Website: lowes
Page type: receipt
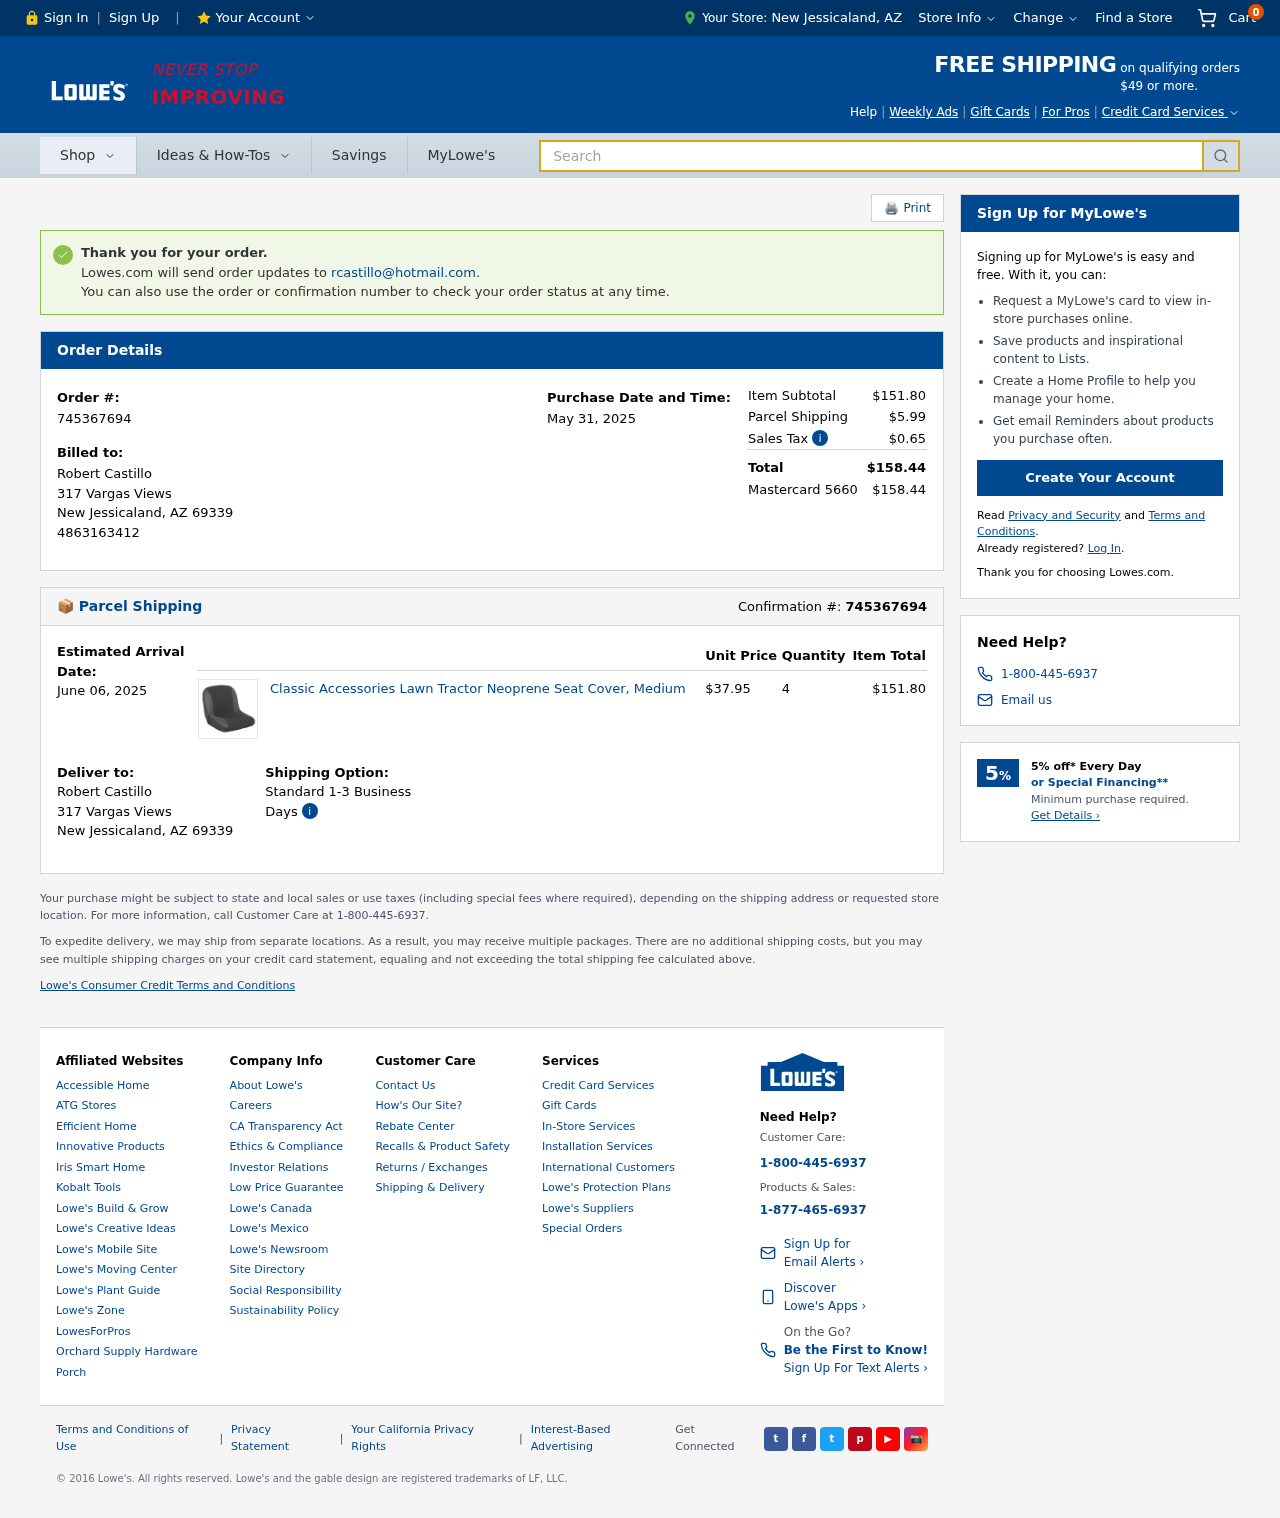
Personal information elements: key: PII_CARD_LAST4
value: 5660
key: PII_CARD_TYPE
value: Mastercard
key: PII_CITY
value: New Jessicaland
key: PII_EMAIL
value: rcastillo@hotmail.com
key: PII_FULLNAME
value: Robert Castillo
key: PII_PHONE
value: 4863163412
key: PII_POSTCODE
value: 69339
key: PII_STATE_ABBR
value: AZ
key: PII_STREET
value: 317 Vargas Views
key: PII_CITY_STATE
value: New Jessicaland, AZ
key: PII_FULLNAME2
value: Robert Castillo
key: PII_CITY2
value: New Jessicaland
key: PII_STATE_ABBR2
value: AZ
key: PII_POSTCODE_FULL
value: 69339
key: PII_POSTCODE_NUMERIC
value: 69339
Product elements: key: PRODUCT1_NAME
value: Classic Accessories Lawn Tractor Neoprene Seat Cover, Medium
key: PRODUCT1_PRICE
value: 37.95
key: PRODUCT1_QUANTITY
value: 4
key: PRODUCT1_TOTAL
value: $151.80
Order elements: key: ORDER_NUM_ITEMS
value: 0
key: ORDER_ID
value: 745367694
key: ORDER_DATE
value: May 31, 2025
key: ORDER_SUBTOTAL
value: $151.80
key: ORDER_SHIPPING_COST
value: $5.99
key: ORDER_TAX
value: $0.65
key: ORDER_TOTAL
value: $158.44
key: ORDER_TOTAL2
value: $158.44
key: ORDER_DELIVERY_DATE
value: June 06, 2025
Search elements: key: HEADER_SEARCH
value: Search